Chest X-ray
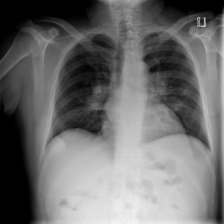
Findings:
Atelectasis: negative
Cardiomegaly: negative
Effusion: negative
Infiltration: negative
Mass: negative
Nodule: negative
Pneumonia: negative
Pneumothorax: negative
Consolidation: negative
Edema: negative
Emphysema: negative
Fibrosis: negative
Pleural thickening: negative
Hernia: negative